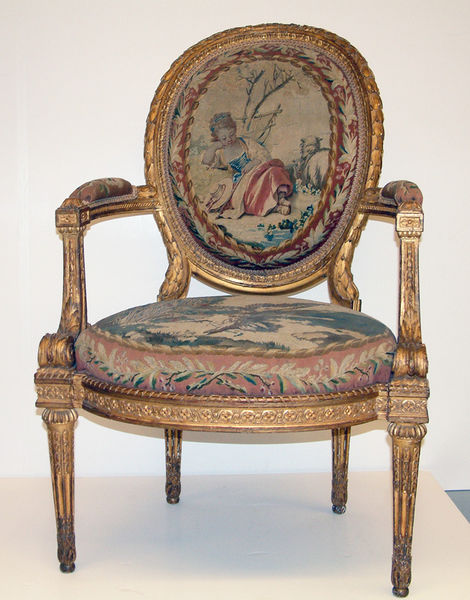
Titel: Armchair
Künstler: Jacques Neilson
Standort: Amherst (Massachusetts, USA)
Institution: Mead Art Museum, Amherst College
Schlagwörter: blue, chair, cushion, fancy, hat, ornate, pillow, red, aristocracy, arm, armchair, carpet, dress, face, france, gilded, gold, golden, gray, green, hair, old, painting, portrait, seat, seated, sit, sitting, woman, decorative, flowers, pattern, pink, tapestry, brown, stuhl, wood, flower, tree, girl, head, lake, orange, baroque, child, eyes, feet, grass, garden, gilt, oval, fabric, french, royal, arms, laurel, leaves, antique, art, back, legs, cloth, farm, pond, branches, leaf, sheep, lamb, shephard, mädchen, land, holz, tan, round, kid, shepherd, border, barock, photograph, vines, needle, europe, image, embroidery, leafs, könig, straw hat, engraved, european, lounging, parasole, oak, young girl, furniture, sessel, aristocrat, rosa, thread, clothe, 18th century, worn, cushions, shepherdess, circular, object, comfortable, embroidered, armrest, upholstery, engrave, stuffed, olive, brocade, armrests, old chair, enameled, padded, louis xiv, embroider, stoff, louis xvi, upholstered, white, comfy, embrodiery, carm, golde, tapistry, edging, gilted, oak leaf, oldschool, fabrice, embrodery, chaor, bergere